Question: I tried 2 methods for redirecting to an other page
'''
<asp:HyperLink ID="asd" ViewStateMode="Disabled"
NavigateUrl="f2.aspx" runat="server" >HERE!</asp:HyperLink>
<asp:Button ID="Button1" runat="server" Text="Button" onclick="Button1_Click"/>
'''
and the code behind the button:
'''
Response.Redirect("f2.aspx");
'''
and for some reason - neither of them work! when i click them them i stay on the same page with a weird URL (see picture)
What did I do wrong??

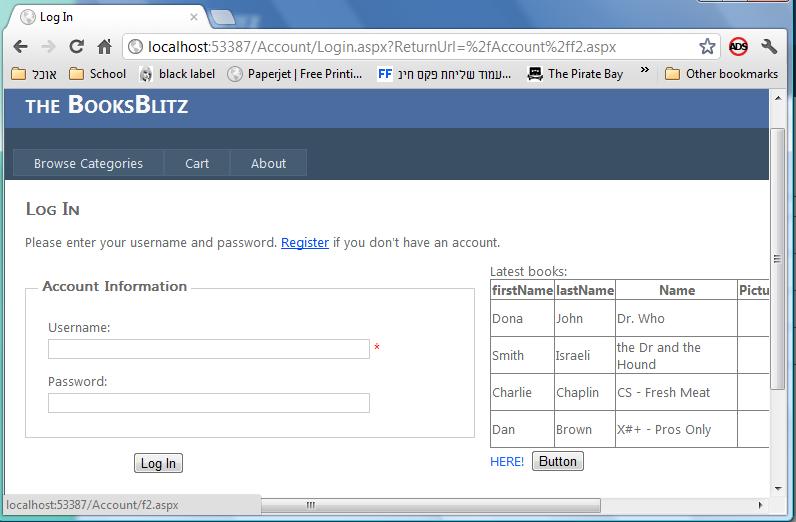
Answer: You configured Forms Authentication in Web.config to require the user to be logged in.
Until the user is logged in, ASP.Net will redirect to the configured login page.